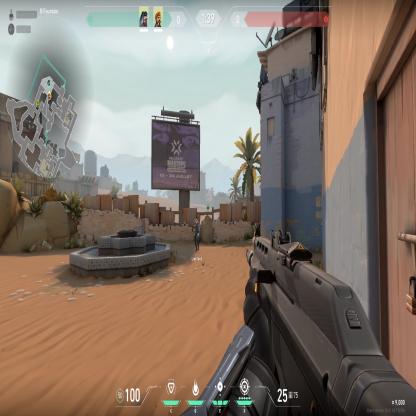
Label: teammate